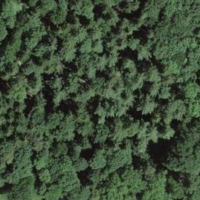
EUNIS habitat code: 44
Species observed at this site:
Silene dioica